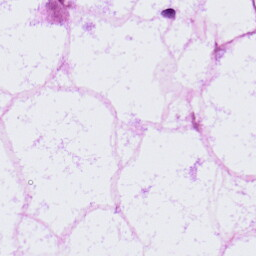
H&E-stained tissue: LymphNode